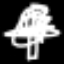
Label: palm tree